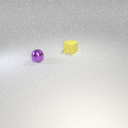
small purple metal sphere to the left of small yellow rubber cube